Question: I am trying to create database where users has contacts. I designed the tables below and I am confused about the part how the relationship should be because it looks like it should be one to many , but its also many to many relationship.
In database each user has to have contacts table that contacts are other user in database. But contacts has to belong the each user.
Whats the relationship in this case?

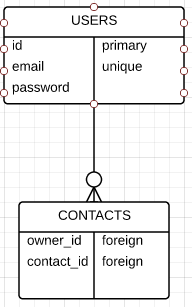
Answer: > What's the relationship in this case?
Many to Many.
In your Contacts table, you have an owner_id and a contact_id. You could just as easily call these columns user_1_id and user_2_id.
Using your column names, a contact_id can have many owner_id's, and an owner_id can have many contact_id's.
The clustering (primary) index on the Contacts table is (owner_id, contact_id). You also need to define one unique index on the Contacts table, (contact_id, owner_id).